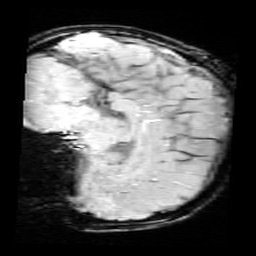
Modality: SWI
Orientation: sagittal
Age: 11
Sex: female
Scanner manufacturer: siemens
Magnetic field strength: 3 T
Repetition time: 0.027 s
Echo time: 0.02 s